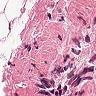
Metastatic tissue present: no